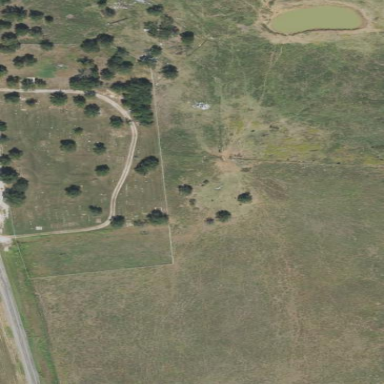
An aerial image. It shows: Cemetery.